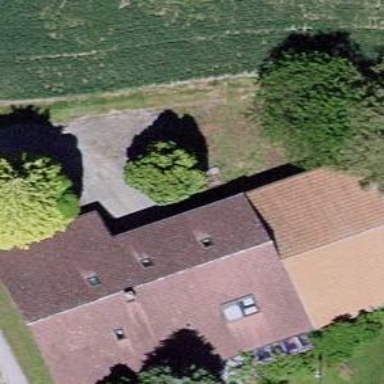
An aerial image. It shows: Farm building.